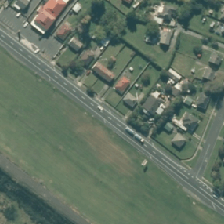
Land cover: urban_build_up